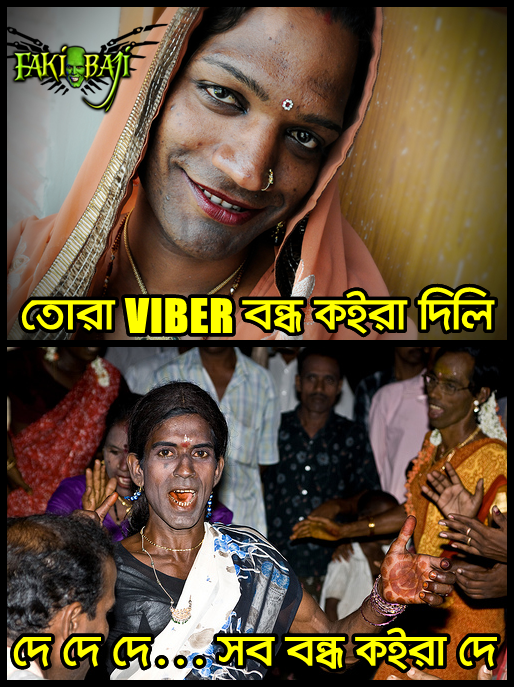
Caption: তোরা VIBER বন্ধ কইরা দিলি দে দে দে...  সব বন্ধ কইরা দে
Label: non-hate